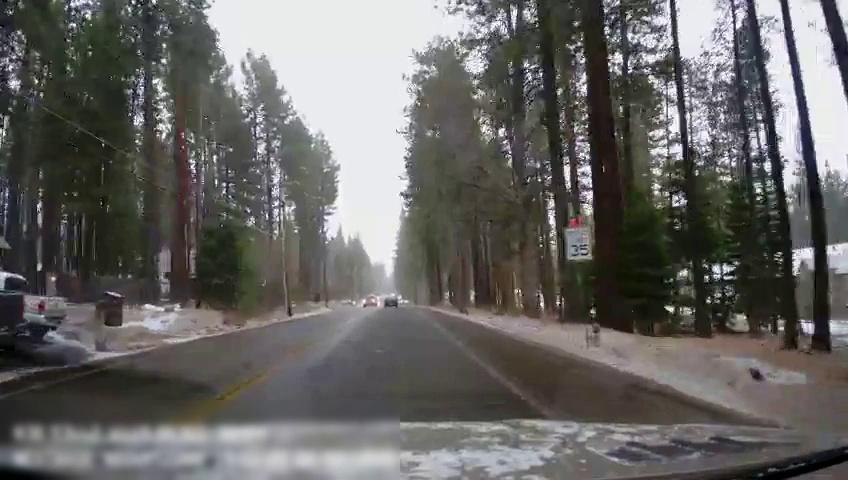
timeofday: Day
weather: Snowy
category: Drivable Space
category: Vehicles | SUV
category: Vehicles | Car
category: Vehicles | Truck
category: Vehicles | Truck
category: Lanes | Current Lane
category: Lanes | Current Lane
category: Lanes | Alternate Lane